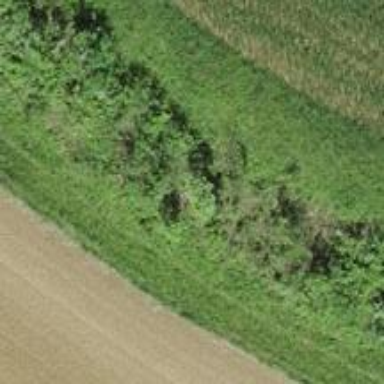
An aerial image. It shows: Hedge acting as barrier.